Interaction volume radius: 5 \u00c5
Interaction volume height: 10 \u00c5
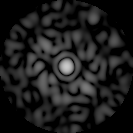
Disorder parameter: 0.8717